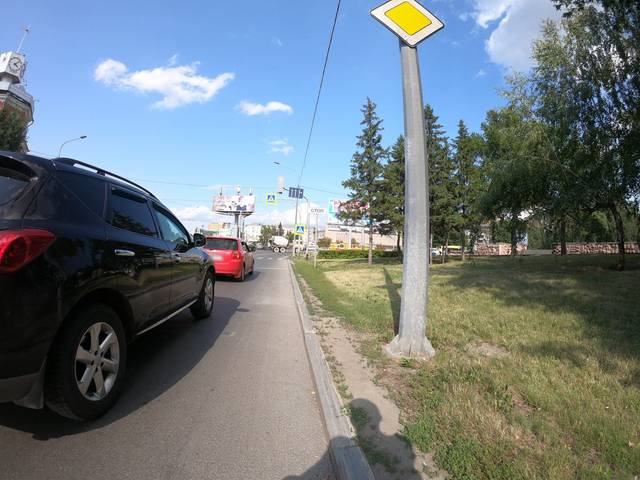
Region: Russia
Coordinates: 53.348, 83.761